Field crop: maize
Growth stage: 2
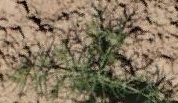
Species: salsola